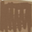
Piece: xx